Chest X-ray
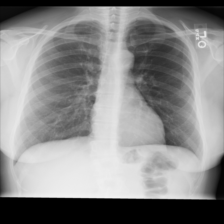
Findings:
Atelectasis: negative
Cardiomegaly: negative
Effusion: negative
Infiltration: negative
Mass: negative
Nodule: negative
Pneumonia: negative
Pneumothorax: negative
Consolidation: negative
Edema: negative
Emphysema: negative
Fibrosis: negative
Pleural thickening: negative
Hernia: negative